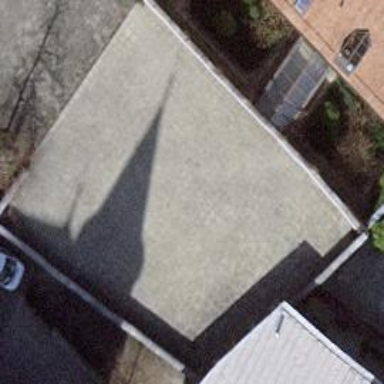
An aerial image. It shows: Beautiful church building.